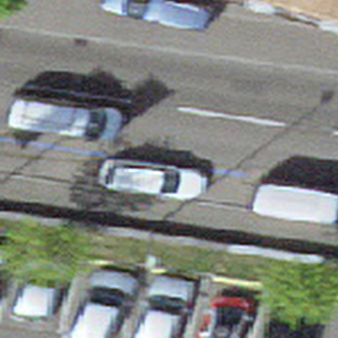
Label: other